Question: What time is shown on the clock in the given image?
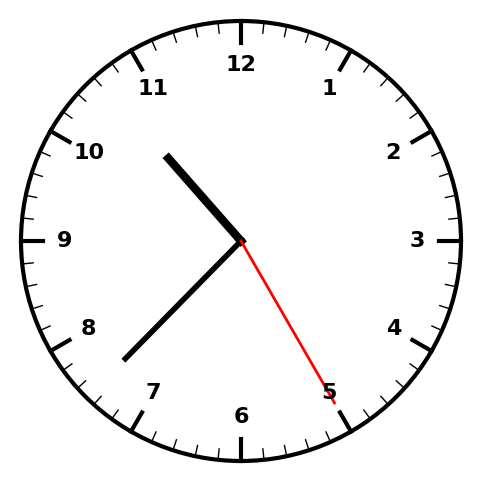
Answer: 10:37:25